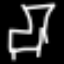
Label: chair